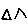
Label: triangle